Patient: sex F, age 32
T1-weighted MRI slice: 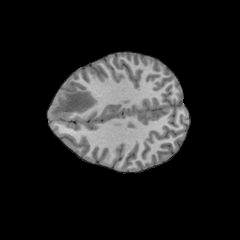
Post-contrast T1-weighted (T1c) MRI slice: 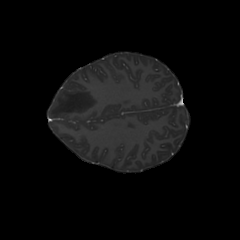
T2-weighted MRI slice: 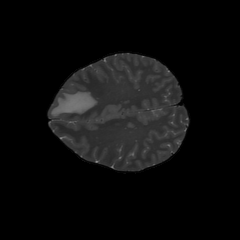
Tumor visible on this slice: yes
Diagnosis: Astrocytoma, IDH-mutant
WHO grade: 3